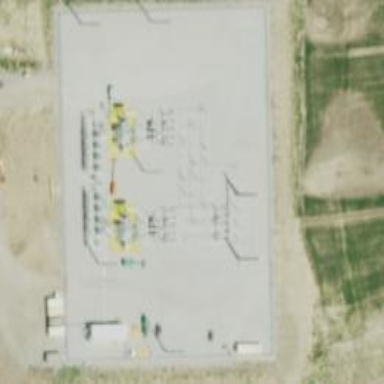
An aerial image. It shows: Switch used for power control.